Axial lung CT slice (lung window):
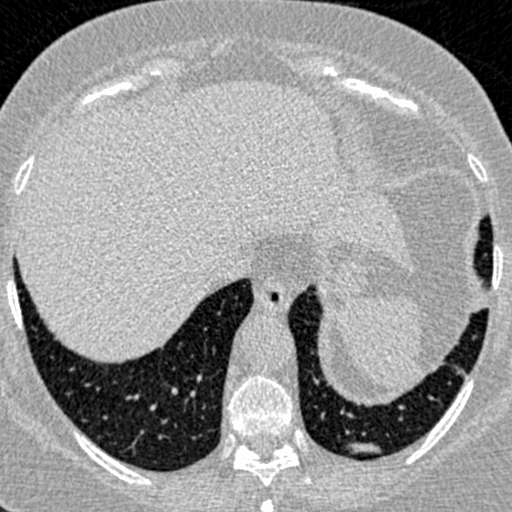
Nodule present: no